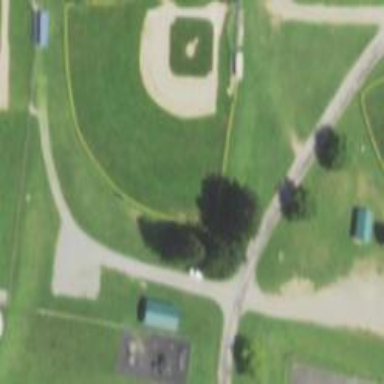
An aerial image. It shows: Baseball pitch for leisure land.